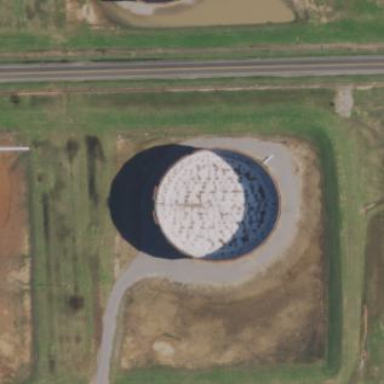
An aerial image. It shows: Storage tank that is man-made.